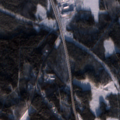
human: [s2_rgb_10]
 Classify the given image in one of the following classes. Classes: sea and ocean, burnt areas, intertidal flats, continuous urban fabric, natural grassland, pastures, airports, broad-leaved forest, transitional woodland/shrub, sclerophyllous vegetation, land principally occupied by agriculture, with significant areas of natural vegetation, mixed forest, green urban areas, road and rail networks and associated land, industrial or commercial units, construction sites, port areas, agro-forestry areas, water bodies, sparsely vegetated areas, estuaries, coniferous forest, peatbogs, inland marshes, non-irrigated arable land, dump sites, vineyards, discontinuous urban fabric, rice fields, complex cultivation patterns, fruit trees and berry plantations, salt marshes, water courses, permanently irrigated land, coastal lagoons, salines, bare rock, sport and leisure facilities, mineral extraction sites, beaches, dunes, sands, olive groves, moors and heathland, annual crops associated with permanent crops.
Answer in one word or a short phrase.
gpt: coniferous forest, mixed forest, transitional woodland/shrub